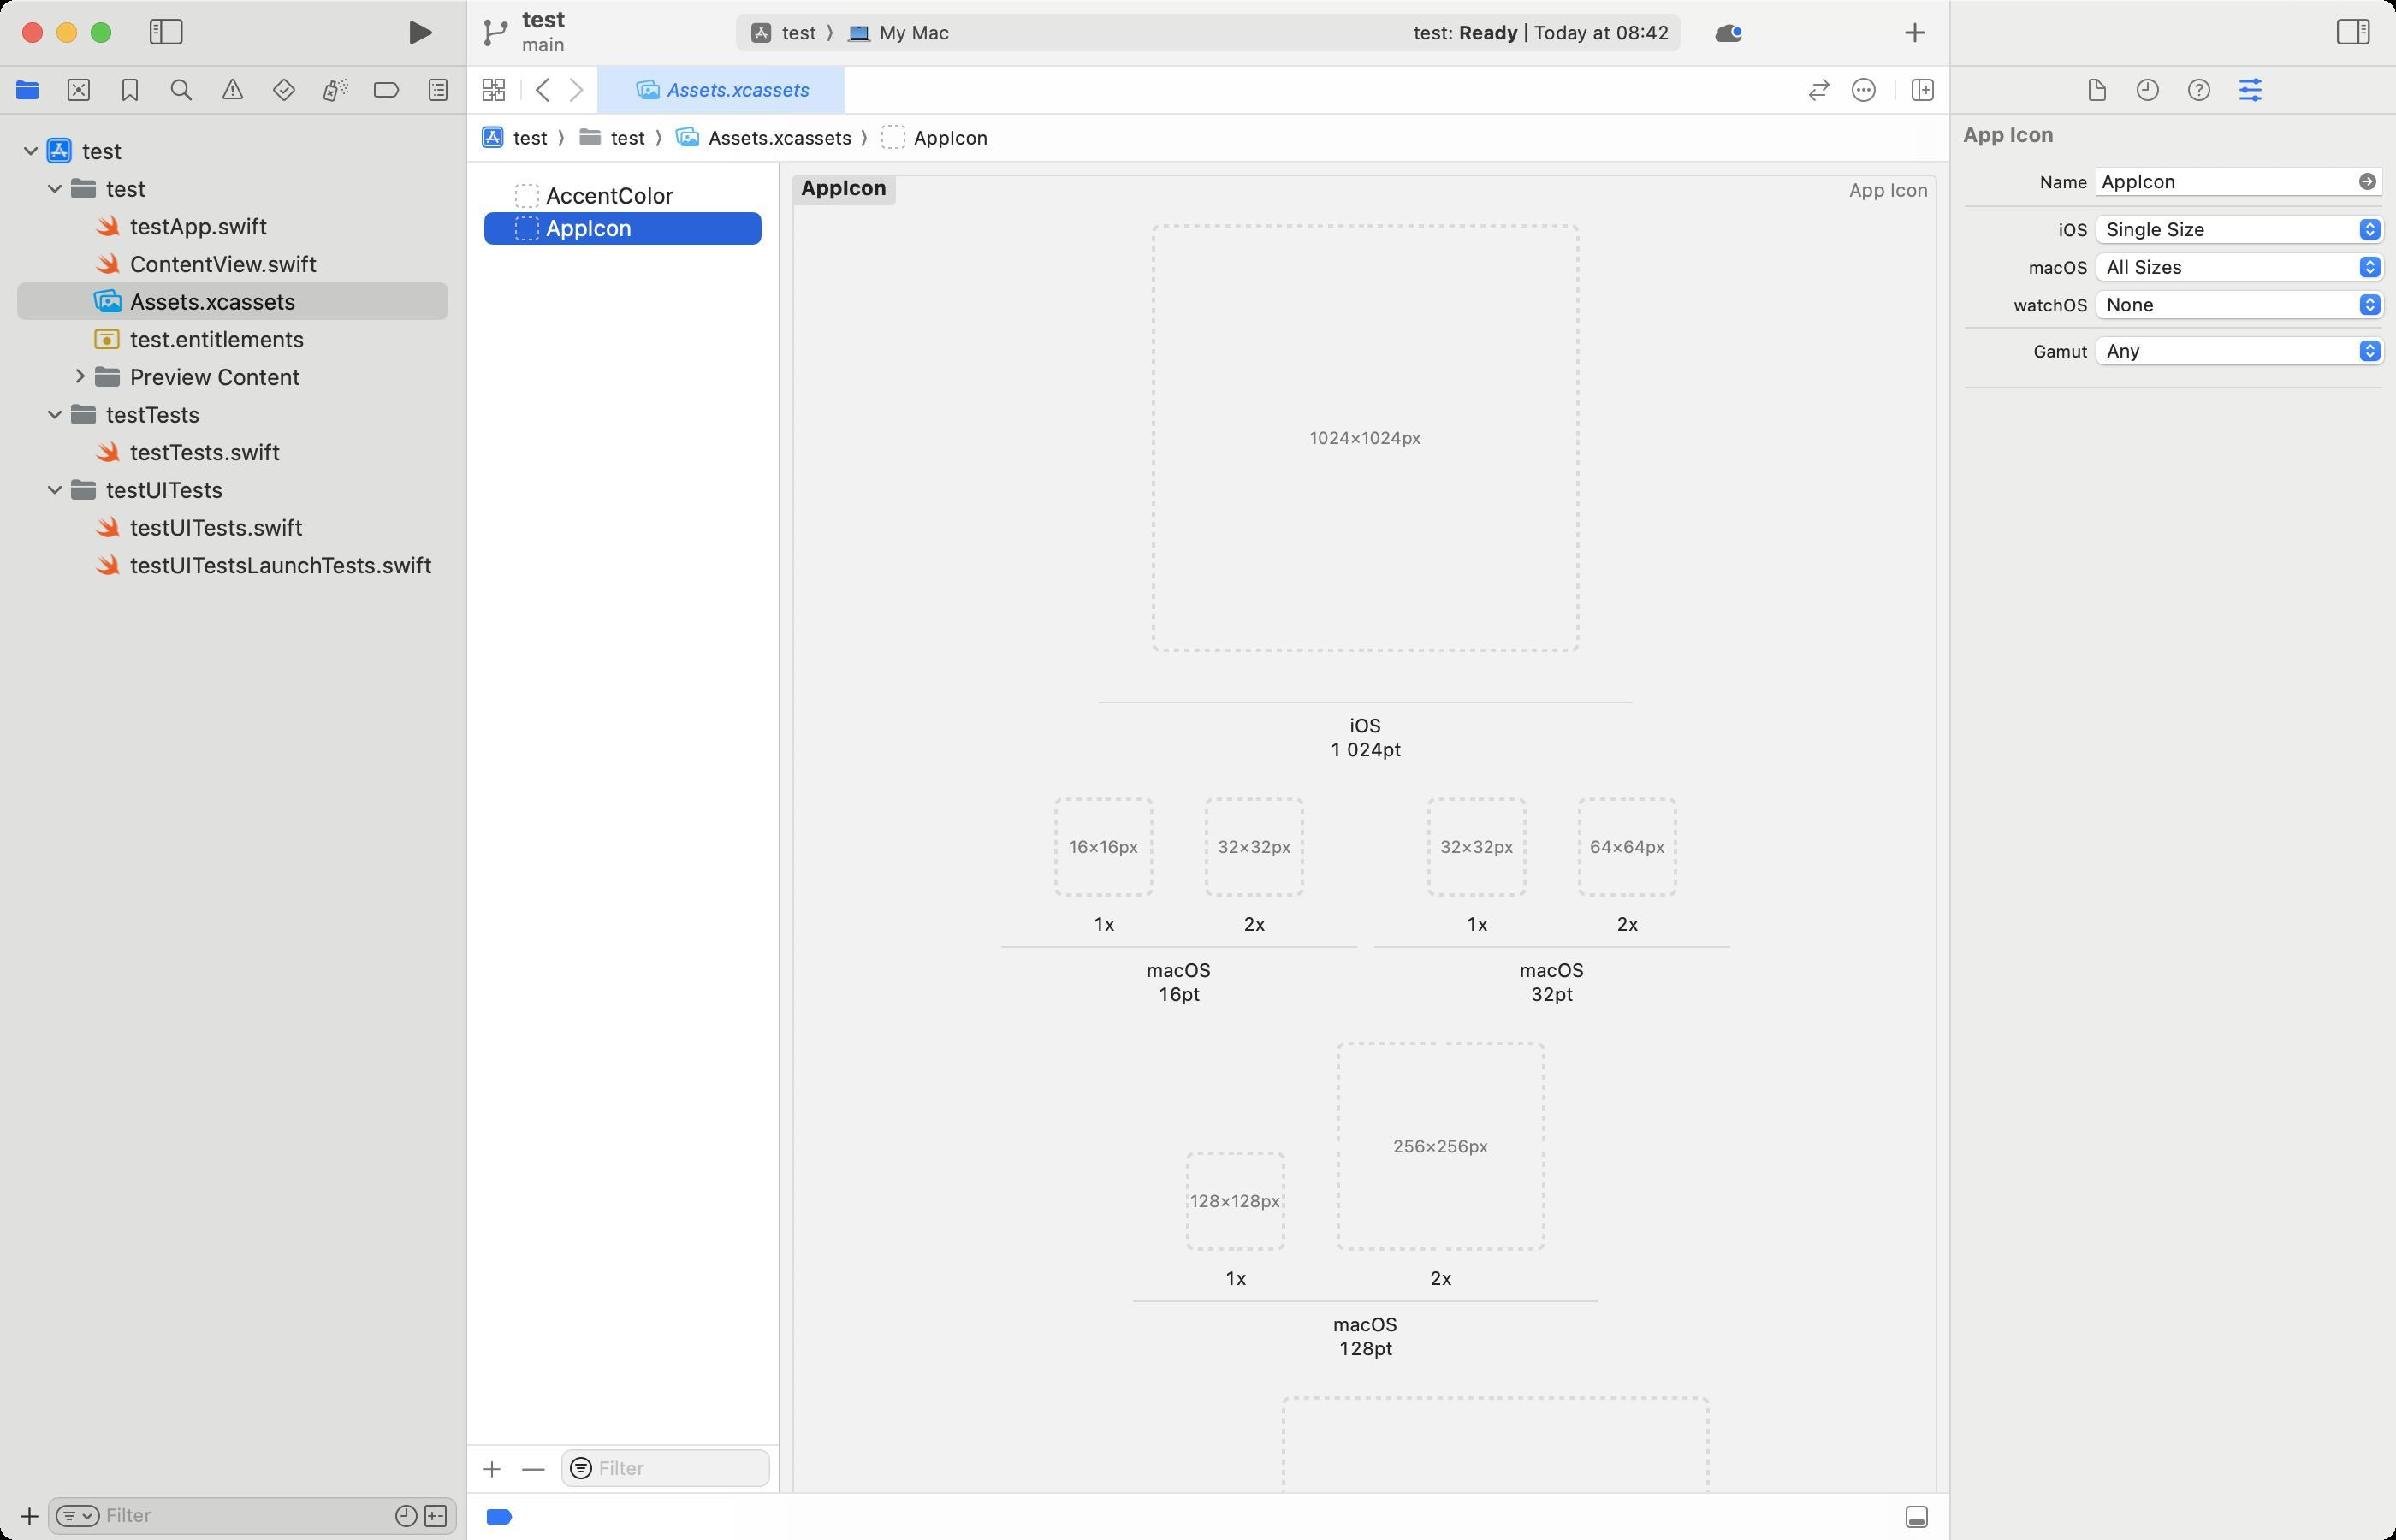
Accessibility tree:
{"name": "test_—_Assets.xcassets", "role": "AXWindow", "description": null, "role_description": "standard window", "value": null, "position": "164.00;127.00", "size": "1400;900", "children": [{"name": "test.xcodeproj", "role": "AXSplitGroup", "description": "/Users/[username]/Code/test/test/test.xcodeproj", "role_description": "split group", "value": null, "position": "0.00;0.00", "size": "1400;900", "children": [{"name": null, "role": "AXGroup", "description": "navigator", "role_description": "group", "value": null, "position": "0.00;0.00", "size": "272;900", "children": [{"name": "", "role": "AXRadioButton", "description": "Project", "role_description": "radio button", "value": 1, "position": "1.00;39.00", "size": "30;27", "children": []}, {"name": "", "role": "AXRadioButton", "description": "Source Control", "role_description": "radio button", "value": 0, "position": "31.00;39.00", "size": "30;27", "children": []}, {"name": "", "role": "AXRadioButton", "description": "Bookmarks", "role_description": "radio button", "value": 0, "position": "61.00;39.00", "size": "30;27", "children": []}, {"name": "", "role": "AXRadioButton", "description": "Find", "role_description": "radio button", "value": 0, "position": "91.00;39.00", "size": "30;27", "children": []}, {"name": "", "role": "AXRadioButton", "description": "Issues", "role_description": "radio button", "value": 0, "position": "121.00;39.00", "size": "30;27", "children": []}, {"name": "", "role": "AXRadioButton", "description": "Tests", "role_description": "radio button", "value": 0, "position": "151.00;39.00", "size": "30;27", "children": []}, {"name": "", "role": "AXRadioButton", "description": "Debug", "role_description": "radio button", "value": 0, "position": "181.00;39.00", "size": "30;27", "children": []}, {"name": "", "role": "AXRadioButton", "description": "Breakpoints", "role_description": "radio button", "value": 0, "position": "211.00;39.00", "size": "30;27", "children": []}, {"name": "", "role": "AXRadioButton", "description": "Reports", "role_description": "radio button", "value": 0, "position": "241.00;39.00", "size": "30;27", "children": []}, {"name": null, "role": "AXScrollArea", "description": null, "role_description": "scroll area", "value": null, "position": "0.00;67.00", "size": "272;805", "children": [{"name": null, "role": "AXOutline", "description": "Project Navigator", "role_description": "outline", "value": null, "position": "0.00;77.00", "size": "272;795", "children": [{"name": null, "role": "AXRow", "description": null, "role_description": "outline row", "value": null, "position": "0.00;77.00", "size": "272;22", "children": [{"name": null, "role": "AXCell", "description": null, "role_description": "cell", "value": null, "position": "10.00;77.00", "size": "252;22", "children": [{"name": "Project", "role": "AXImage", "description": "", "role_description": "", "value": null, "position": "25.75;78.50", "size": "19;18", "children": []}, {"name": null, "role": "AXTextField", "description": null, "role_description": "text field", "value": "test", "position": "46.00;80.00", "size": "210;16", "children": []}, {"name": null, "role": "AXDisclosureTriangle", "description": null, "role_description": "disclosure triangle", "value": 1, "position": "12.00;77.00", "size": "13;22", "children": []}]}]}, {"name": null, "role": "AXRow", "description": null, "role_description": "outline row", "value": null, "position": "0.00;99.00", "size": "272;22", "children": [{"name": null, "role": "AXCell", "description": null, "role_description": "cell", "value": null, "position": "10.00;99.00", "size": "252;22", "children": [{"name": "Group", "role": "AXImage", "description": "", "role_description": "", "value": null, "position": "40.00;103.00", "size": "18;14", "children": []}, {"name": null, "role": "AXTextField", "description": null, "role_description": "text field", "value": "test", "position": "60.00;102.00", "size": "196;16", "children": []}, {"name": null, "role": "AXDisclosureTriangle", "description": null, "role_description": "disclosure triangle", "value": 1, "position": "26.00;99.00", "size": "13;22", "children": []}]}]}, {"name": null, "role": "AXRow", "description": null, "role_description": "outline row", "value": null, "position": "0.00;121.00", "size": "272;22", "children": [{"name": null, "role": "AXCell", "description": null, "role_description": "cell", "value": null, "position": "10.00;121.00", "size": "252;22", "children": [{"name": "Swift_Source", "role": "AXImage", "description": "", "role_description": "", "value": null, "position": "54.75;124.00", "size": "17;15", "children": []}, {"name": null, "role": "AXTextField", "description": null, "role_description": "text field", "value": "testApp.swift", "position": "74.00;124.00", "size": "182;16", "children": []}]}]}, {"name": null, "role": "AXRow", "description": null, "role_description": "outline row", "value": null, "position": "0.00;143.00", "size": "272;22", "children": [{"name": null, "role": "AXCell", "description": null, "role_description": "cell", "value": null, "position": "10.00;143.00", "size": "252;22", "children": [{"name": "Swift_Source", "role": "AXImage", "description": "", "role_description": "", "value": null, "position": "54.75;146.00", "size": "17;15", "children": []}, {"name": null, "role": "AXTextField", "description": null, "role_description": "text field", "value": "ContentView.swift", "position": "74.00;146.00", "size": "182;16", "children": []}]}]}, {"name": null, "role": "AXRow", "description": null, "role_description": "outline row", "value": null, "position": "0.00;165.00", "size": "272;22", "children": [{"name": null, "role": "AXCell", "description": null, "role_description": "cell", "value": null, "position": "10.00;165.00", "size": "252;22", "children": [{"name": "Folder", "role": "AXImage", "description": "", "role_description": "", "value": null, "position": "53.00;167.50", "size": "20;16", "children": []}, {"name": null, "role": "AXTextField", "description": null, "role_description": "text field", "value": "Assets.xcassets", "position": "74.00;168.00", "size": "182;16", "children": []}]}]}, {"name": null, "role": "AXRow", "description": null, "role_description": "outline row", "value": null, "position": "0.00;187.00", "size": "272;22", "children": [{"name": null, "role": "AXCell", "description": null, "role_description": "cell", "value": null, "position": "10.00;187.00", "size": "252;22", "children": [{"name": "Entitlements_File", "role": "AXImage", "description": "", "role_description": "", "value": null, "position": "53.75;191.00", "size": "19;14", "children": []}, {"name": null, "role": "AXTextField", "description": null, "role_description": "text field", "value": "test.entitlements", "position": "74.00;190.00", "size": "182;16", "children": []}]}]}, {"name": null, "role": "AXRow", "description": null, "role_description": "outline row", "value": null, "position": "0.00;209.00", "size": "272;22", "children": [{"name": null, "role": "AXCell", "description": null, "role_description": "cell", "value": null, "position": "10.00;209.00", "size": "252;22", "children": [{"name": "Group", "role": "AXImage", "description": "", "role_description": "", "value": null, "position": "54.00;213.00", "size": "18;14", "children": []}, {"name": null, "role": "AXTextField", "description": null, "role_description": "text field", "value": "Preview Content", "position": "74.00;212.00", "size": "182;16", "children": []}, {"name": null, "role": "AXDisclosureTriangle", "description": null, "role_description": "disclosure triangle", "value": 0, "position": "40.00;209.00", "size": "13;22", "children": []}]}]}, {"name": null, "role": "AXRow", "description": null, "role_description": "outline row", "value": null, "position": "0.00;231.00", "size": "272;22", "children": [{"name": null, "role": "AXCell", "description": null, "role_description": "cell", "value": null, "position": "10.00;231.00", "size": "252;22", "children": [{"name": "Group", "role": "AXImage", "description": "", "role_description": "", "value": null, "position": "40.00;235.00", "size": "18;14", "children": []}, {"name": null, "role": "AXTextField", "description": null, "role_description": "text field", "value": "testTests", "position": "60.00;234.00", "size": "196;16", "children": []}, {"name": null, "role": "AXDisclosureTriangle", "description": null, "role_description": "disclosure triangle", "value": 1, "position": "26.00;231.00", "size": "13;22", "children": []}]}]}, {"name": null, "role": "AXRow", "description": null, "role_description": "outline row", "value": null, "position": "0.00;253.00", "size": "272;22", "children": [{"name": null, "role": "AXCell", "description": null, "role_description": "cell", "value": null, "position": "10.00;253.00", "size": "252;22", "children": [{"name": "Swift_Source", "role": "AXImage", "description": "", "role_description": "", "value": null, "position": "54.75;256.00", "size": "17;15", "children": []}, {"name": null, "role": "AXTextField", "description": null, "role_description": "text field", "value": "testTests.swift", "position": "74.00;256.00", "size": "182;16", "children": []}]}]}, {"name": null, "role": "AXRow", "description": null, "role_description": "outline row", "value": null, "position": "0.00;275.00", "size": "272;22", "children": [{"name": null, "role": "AXCell", "description": null, "role_description": "cell", "value": null, "position": "10.00;275.00", "size": "252;22", "children": [{"name": "Group", "role": "AXImage", "description": "", "role_description": "", "value": null, "position": "40.00;279.00", "size": "18;14", "children": []}, {"name": null, "role": "AXTextField", "description": null, "role_description": "text field", "value": "testUITests", "position": "60.00;278.00", "size": "196;16", "children": []}, {"name": null, "role": "AXDisclosureTriangle", "description": null, "role_description": "disclosure triangle", "value": 1, "position": "26.00;275.00", "size": "13;22", "children": []}]}]}, {"name": null, "role": "AXRow", "description": null, "role_description": "outline row", "value": null, "position": "0.00;297.00", "size": "272;22", "children": [{"name": null, "role": "AXCell", "description": null, "role_description": "cell", "value": null, "position": "10.00;297.00", "size": "252;22", "children": [{"name": "Swift_Source", "role": "AXImage", "description": "", "role_description": "", "value": null, "position": "54.75;300.00", "size": "17;15", "children": []}, {"name": null, "role": "AXTextField", "description": null, "role_description": "text field", "value": "testUITests.swift", "position": "74.00;300.00", "size": "182;16", "children": []}]}]}, {"name": null, "role": "AXRow", "description": null, "role_description": "outline row", "value": null, "position": "0.00;319.00", "size": "272;22", "children": [{"name": null, "role": "AXCell", "description": null, "role_description": "cell", "value": null, "position": "10.00;319.00", "size": "252;22", "children": [{"name": "Swift_Source", "role": "AXImage", "description": "", "role_description": "", "value": null, "position": "54.75;322.00", "size": "17;15", "children": []}, {"name": null, "role": "AXTextField", "description": null, "role_description": "text field", "value": "testUITestsLaunchTests.swift", "position": "74.00;322.00", "size": "182;16", "children": []}]}]}, {"name": null, "role": "AXColumn", "description": null, "role_description": "column", "value": null, "position": "10.00;77.00", "size": "252;795", "children": []}]}]}, {"name": null, "role": "AXTextField", "description": "Project navigator filter", "role_description": "search text field", "value": null, "position": "28.00;875.00", "size": "239;22", "children": [{"name": "Recent_files", "role": "AXCheckBox", "description": null, "role_description": "toggle button", "value": 0, "position": "229.00;876.00", "size": "17;20", "children": []}, {"name": "Files_with_source-control_status", "role": "AXCheckBox", "description": null, "role_description": "toggle button", "value": 0, "position": "246.00;876.00", "size": "17;20", "children": []}, {"name": "", "role": "AXUnknown", "description": "cancel", "role_description": "unknown", "value": null, "position": "-164.00;968.00", "size": "11;22", "children": [{"name": "", "role": "AXButton", "description": "cancel", "role_description": "button", "value": null, "position": "-164.00;968.00", "size": "11;22", "children": []}]}, {"name": null, "role": "AXButton", "description": "Icon View Drop Down", "role_description": "button", "value": null, "position": "47.50;884.00", "size": "7;4", "children": []}]}, {"name": "", "role": "AXMenuButton", "description": null, "role_description": "menu button", "value": null, "position": "2.00;876.00", "size": "26;20", "children": []}]}, {"name": null, "role": "AXSplitter", "description": null, "role_description": "splitter", "value": 272.0, "position": "272.00;38.00", "size": "1;862", "children": []}, {"name": null, "role": "AXGroup", "description": "editor area", "role_description": "group", "value": null, "position": "273.00;0.00", "size": "866;900", "children": [{"name": null, "role": "AXSplitGroup", "description": null, "role_description": "split group", "value": null, "position": "273.00;0.00", "size": "866;900", "children": [{"name": null, "role": "AXSplitGroup", "description": null, "role_description": "split group", "value": null, "position": "273.00;0.00", "size": "866;900", "children": [{"name": null, "role": "AXGroup", "description": "Assets.xcassets", "role_description": "group", "value": null, "position": "273.00;0.00", "size": "866;900", "children": [{"name": null, "role": "AXGroup", "description": "Assets.xcassets", "role_description": "group", "value": null, "position": "273.00;0.00", "size": "866;900", "children": [{"name": null, "role": "AXSplitGroup", "description": null, "role_description": "split group", "value": null, "position": "273.00;0.00", "size": "866;900", "children": [{"name": null, "role": "AXSplitGroup", "description": null, "role_description": "split group", "value": null, "position": "273.00;0.00", "size": "866;900", "children": [{"name": null, "role": "AXScrollArea", "description": null, "role_description": "scroll area", "value": null, "position": "273.00;95.00", "size": "182;749", "children": [{"name": null, "role": "AXOutline", "description": "Assets", "role_description": "outline", "value": null, "position": "273.00;95.00", "size": "182;749", "children": [{"name": null, "role": "AXRow", "description": null, "role_description": "outline row", "value": null, "position": "273.00;105.00", "size": "182;19", "children": [{"name": null, "role": "AXTextField", "description": null, "role_description": "text field", "value": "AccentColor", "position": "298.00;106.00", "size": "141;17", "children": []}]}, {"name": null, "role": "AXRow", "description": null, "role_description": "outline row", "value": null, "position": "273.00;124.00", "size": "182;19", "children": [{"name": null, "role": "AXTextField", "description": null, "role_description": "text field", "value": "AppIcon", "position": "298.00;125.00", "size": "141;17", "children": []}]}, {"name": null, "role": "AXColumn", "description": null, "role_description": "column", "value": null, "position": "283.00;95.00", "size": "162;749", "children": []}]}]}, {"name": null, "role": "AXTextField", "description": null, "role_description": "search text field", "value": "", "position": "328.00;847.00", "size": "122;22", "children": [{"name": "toggle_filter", "role": "AXButton", "description": "search", "role_description": "button", "value": null, "position": "328.00;847.00", "size": "15;22", "children": []}]}, {"name": "", "role": "AXMenuButton", "description": "Add a group or image set", "role_description": "menu button", "value": null, "position": "274.00;845.00", "size": "25;27", "children": []}, {"name": "", "role": "AXButton", "description": "remove", "role_description": "button", "value": null, "position": "299.00;845.00", "size": "25;28", "children": []}, {"name": null, "role": "AXSplitter", "description": null, "role_description": "splitter", "value": 182.0, "position": "455.00;38.00", "size": "1;862", "children": []}, {"name": null, "role": "AXScrollArea", "description": null, "role_description": "scroll area", "value": null, "position": "456.00;95.00", "size": "683;777", "children": [{"name": null, "role": "AXList", "description": null, "role_description": "collection", "value": null, "position": "456.00;95.00", "size": "683;1395", "children": [{"name": null, "role": "AXList", "description": null, "role_description": "section", "value": null, "position": "463.00;102.00", "size": "669;1381", "children": [{"name": null, "role": "AXGroup", "description": null, "role_description": "group", "value": null, "position": "463.00;102.00", "size": "669;1381", "children": []}, {"name": null, "role": "AXGroup", "description": null, "role_description": "group", "value": null, "position": "463.00;102.00", "size": "669;1381", "children": [{"name": null, "role": "AXGroup", "description": "catalog item", "role_description": "group", "value": "AppIcon", "position": "463.00;102.00", "size": "669;1381", "children": [{"name": null, "role": "AXStaticText", "description": null, "role_description": "text", "value": "AppIcon", "position": "466.00;102.00", "size": "54;15", "children": []}, {"name": null, "role": "AXStaticText", "description": null, "role_description": "text", "value": "App Icon", "position": "1078.50;104.00", "size": "50;14", "children": []}, {"name": null, "role": "AXGroup", "description": "device", "role_description": "group", "value": null, "position": "502.00;120.00", "size": "592;1345", "children": [{"name": null, "role": "AXGroup", "description": "device", "role_description": "group", "value": null, "position": "502.00;120.00", "size": "592;1345", "children": [{"name": null, "role": "AXGroup", "description": "device", "role_description": "group", "value": null, "position": "642.00;120.00", "size": "312;325", "children": [{"name": null, "role": "AXGroup", "description": "device", "role_description": "group", "value": "iOS\n1 024pt", "position": "642.00;120.00", "size": "312;325", "children": [{"name": null, "role": "AXGroup", "description": "", "role_description": "group", "value": null, "position": "662.00;120.00", "size": "272;285", "children": []}]}]}, {"name": null, "role": "AXGroup", "description": "device", "role_description": "group", "value": null, "position": "502.00;455.00", "size": "592;1010", "children": [{"name": null, "role": "AXGroup", "description": "device", "role_description": "group", "value": "macOS\n16pt", "position": "585.00;455.00", "size": "208;133", "children": [{"name": null, "role": "AXGroup", "description": "1x", "role_description": "group", "value": null, "position": "605.00;455.00", "size": "80;93", "children": []}, {"name": null, "role": "AXGroup", "description": "2x", "role_description": "group", "value": null, "position": "693.00;455.00", "size": "80;93", "children": []}]}, {"name": null, "role": "AXGroup", "description": "device", "role_description": "group", "value": "macOS\n32pt", "position": "803.00;455.00", "size": "208;133", "children": [{"name": null, "role": "AXGroup", "description": "1x", "role_description": "group", "value": null, "position": "823.00;455.00", "size": "80;93", "children": []}, {"name": null, "role": "AXGroup", "description": "2x", "role_description": "group", "value": null, "position": "911.00;455.00", "size": "80;93", "children": []}]}, {"name": null, "role": "AXGroup", "description": "device", "role_description": "group", "value": "macOS\n128pt", "position": "662.00;598.00", "size": "272;197", "children": [{"name": null, "role": "AXGroup", "description": "1x", "role_description": "group", "value": null, "position": "682.00;662.00", "size": "80;93", "children": []}, {"name": null, "role": "AXGroup", "description": "2x", "role_description": "group", "value": null, "position": "770.00;598.00", "size": "144;157", "children": []}]}, {"name": null, "role": "AXGroup", "description": "device", "role_description": "group", "value": "macOS\n256pt", "position": "566.00;805.00", "size": "464;325", "children": [{"name": null, "role": "AXGroup", "description": "1x", "role_description": "group", "value": null, "position": "586.00;933.00", "size": "144;157", "children": []}, {"name": null, "role": "AXGroup", "description": "2x", "role_description": "group", "value": null, "position": "738.00;805.00", "size": "272;285", "children": []}]}, {"name": null, "role": "AXGroup", "description": "device", "role_description": "group", "value": "macOS\n512pt", "position": "502.00;1140.00", "size": "592;325", "children": [{"name": null, "role": "AXGroup", "description": "1x", "role_description": "group", "value": null, "position": "522.00;1140.00", "size": "272;285", "children": []}, {"name": null, "role": "AXGroup", "description": "App Store - 2x", "role_description": "group", "value": null, "position": "802.00;1140.00", "size": "272;285", "children": []}]}]}]}]}]}]}]}]}, {"name": null, "role": "AXScrollBar", "description": null, "role_description": "scroll bar", "value": 0.0, "position": "1123.00;95.00", "size": "16;777", "children": [{"name": null, "role": "AXValueIndicator", "description": null, "role_description": "value indicator", "value": 0.0, "position": "1127.00;96.00", "size": "12;459", "children": []}, {"name": null, "role": "AXButton", "description": null, "role_description": "increment arrow button", "value": null, "position": "1123.00;95.00", "size": "0;0", "children": []}, {"name": null, "role": "AXButton", "description": null, "role_description": "decrement arrow button", "value": null, "position": "1123.00;95.00", "size": "0;0", "children": []}, {"name": null, "role": "AXButton", "description": null, "role_description": "increment page button", "value": null, "position": "1127.00;555.50", "size": "12;316", "children": []}, {"name": null, "role": "AXButton", "description": null, "role_description": "decrement page button", "value": null, "position": "1127.00;95.00", "size": "12;1", "children": []}]}]}]}]}, {"name": null, "role": "AXGroup", "description": "Jump Bar", "role_description": "group", "value": null, "position": "273.00;67.00", "size": "866;28", "children": [{"name": null, "role": "AXPopUpButton", "description": null, "role_description": "pop up button", "value": "test", "position": "273.00;67.00", "size": "62;27", "children": []}, {"name": null, "role": "AXPopUpButton", "description": null, "role_description": "pop up button", "value": "test", "position": "335.00;67.00", "size": "57;27", "children": []}, {"name": null, "role": "AXPopUpButton", "description": null, "role_description": "pop up button", "value": "Assets.xcassets", "position": "392.00;67.00", "size": "120;27", "children": []}, {"name": null, "role": "AXPopUpButton", "description": null, "role_description": "pop up button", "value": "AppIcon", "position": "512.00;67.00", "size": "80;27", "children": []}]}]}, {"name": null, "role": "AXGroup", "description": "Tab Bar", "role_description": "group", "value": null, "position": "273.00;39.00", "size": "866;28", "children": [{"name": "Tab_bar,_1_tab", "role": "AXTabGroup", "description": "tab bar", "role_description": "tab group", "value": "{\n    \"name\": \"Assets.xcassets\",\n    \"role\": \"AXRadioButton\",\n    \"description\": null,\n    \"role_description\": \"tab\",\n    \"value\": true,\n    \"position\": \"349.00;39.00\",\n    \"size\": \"145;27\",\n    \"children\": [\n        {\n            \"name\": \"close_tab\",\n            \"role\": \"AXButton\",\n            \"description\": \"Close\",\n            \"role_description\": \"button\",\n            \"value\": null,\n            \"position\": \"353.00;44.50\",\n            \"size\": \"16;16\",\n            \"children\": [\n                {\n                    \"name\": \"close_tab\",\n                    \"role\": \"AXButton\",\n                    \"description\": \"Close\",\n                    \"role_description\": \"button\",\n                    \"value\": null,\n                    \"position\": \"353.00;44.50\",\n                    \"size\": \"16;16\",\n                    \"children\": []\n                }\n            ]\n        }\n    ]\n}", "position": "349.00;39.00", "size": "700;27", "children": [{"name": null, "role": "AXScrollArea", "description": null, "role_description": "scroll area", "value": null, "position": "349.00;39.00", "size": "700;27", "children": [{"name": "Assets.xcassets", "role": "AXRadioButton", "description": null, "role_description": "tab", "value": true, "position": "349.00;39.00", "size": "145;27", "children": [{"name": "close_tab", "role": "AXButton", "description": "Close", "role_description": "button", "value": null, "position": "353.00;44.50", "size": "16;16", "children": [{"name": "close_tab", "role": "AXButton", "description": "Close", "role_description": "button", "value": null, "position": "353.00;44.50", "size": "16;16", "children": []}]}]}]}]}, {"name": "", "role": "AXButton", "description": "Related Items", "role_description": "button", "value": null, "position": "277.00;39.00", "size": "23;27", "children": []}, {"name": "", "role": "AXButton", "description": "Go Back", "role_description": "button", "value": null, "position": "309.00;39.00", "size": "18;27", "children": []}, {"name": "", "role": "AXButton", "description": "Go Forward", "role_description": "button", "value": null, "position": "327.00;39.00", "size": "18;27", "children": []}, {"name": "", "role": "AXCheckBox", "description": "Code Review", "role_description": "toggle button", "value": "0", "position": "1051.00;39.00", "size": "24;27", "children": []}, {"name": "", "role": "AXButton", "description": "editor options", "role_description": "button", "value": null, "position": "1075.00;39.00", "size": "28;27", "children": []}, {"name": "", "role": "AXButton", "description": "Add Editor on Right", "role_description": "button", "value": null, "position": "1112.00;39.00", "size": "23;27", "children": []}]}]}]}, {"name": null, "role": "AXGroup", "description": "debug bar", "role_description": "group", "value": null, "position": "273.00;873.00", "size": "866;27", "children": [{"name": "", "role": "AXCheckBox", "description": "Breakpoints", "role_description": "toggle button", "value": 1, "position": "277.00;873.00", "size": "30;27", "children": []}, {"name": "", "role": "AXButton", "description": "show debug area", "role_description": "button", "value": null, "position": "1105.00;873.00", "size": "30;27", "children": []}]}]}]}, {"name": null, "role": "AXSplitter", "description": null, "role_description": "splitter", "value": 866.0, "position": "1139.00;38.00", "size": "1;862", "children": []}, {"name": null, "role": "AXGroup", "description": "inspector", "role_description": "group", "value": null, "position": "1140.00;0.00", "size": "260;900", "children": [{"name": null, "role": "AXScrollArea", "description": "inspector pane", "role_description": "scroll area", "value": null, "position": "1140.00;66.00", "size": "260;833", "children": [{"name": "App_Icon", "role": "AXGroup", "description": null, "role_description": "disclosure group", "value": null, "position": "1140.00;66.00", "size": "260;161", "children": [{"name": null, "role": "AXStaticText", "description": null, "role_description": "text", "value": "", "position": "1140.00;78.00", "size": "4;14", "children": []}, {"name": null, "role": "AXStaticText", "description": null, "role_description": "text", "value": "Name", "position": "1143.00;100.00", "size": "79;14", "children": []}, {"name": null, "role": "AXTextField", "description": null, "role_description": "text field", "value": "AppIcon", "position": "1224.00;96.00", "size": "169;19", "children": []}, {"name": null, "role": "AXStaticText", "description": null, "role_description": "text", "value": "iOS", "position": "1143.00;128.00", "size": "79;14", "children": []}, {"name": null, "role": "AXPopUpButton", "description": null, "role_description": "pop up button", "value": "Single Size", "position": "1221.00;124.00", "size": "176;22", "children": []}, {"name": null, "role": "AXStaticText", "description": null, "role_description": "text", "value": "macOS", "position": "1143.00;150.00", "size": "79;14", "children": []}, {"name": null, "role": "AXPopUpButton", "description": null, "role_description": "pop up button", "value": "All Sizes", "position": "1221.00;146.00", "size": "176;22", "children": []}, {"name": null, "role": "AXStaticText", "description": null, "role_description": "text", "value": "watchOS", "position": "1143.00;172.00", "size": "79;14", "children": []}, {"name": null, "role": "AXPopUpButton", "description": null, "role_description": "pop up button", "value": "None", "position": "1221.00;168.00", "size": "176;22", "children": []}, {"name": null, "role": "AXStaticText", "description": null, "role_description": "text", "value": "Gamut", "position": "1143.00;199.00", "size": "79;14", "children": []}, {"name": null, "role": "AXPopUpButton", "description": null, "role_description": "pop up button", "value": "Any", "position": "1221.00;195.00", "size": "176;22", "children": []}]}]}, {"name": "", "role": "AXRadioButton", "description": "File Inspector", "role_description": "radio button", "value": 0, "position": "1210.00;39.00", "size": "30;27", "children": []}, {"name": "", "role": "AXRadioButton", "description": "History Inspector", "role_description": "radio button", "value": 0, "position": "1240.00;39.00", "size": "30;27", "children": []}, {"name": "", "role": "AXRadioButton", "description": "Quick Help Inspector", "role_description": "radio button", "value": 0, "position": "1270.00;39.00", "size": "30;27", "children": []}, {"name": "", "role": "AXRadioButton", "description": "Attributes Inspector", "role_description": "radio button", "value": 1, "position": "1300.00;39.00", "size": "30;27", "children": []}]}]}, {"name": null, "role": "AXToolbar", "description": null, "role_description": "toolbar", "value": null, "position": "0.00;0.00", "size": "1400;38", "children": [{"name": null, "role": "AXButton", "description": "Hide Navigator", "role_description": "button", "value": null, "position": "76.00;0.00", "size": "42;38", "children": []}, {"name": null, "role": "AXGroup", "description": null, "role_description": "group", "value": null, "position": "176.00;0.00", "size": "92;38", "children": [{"name": "Run", "role": "AXButton", "description": null, "role_description": "button", "value": null, "position": "225.00;7.00", "size": "40;25", "children": []}]}, {"name": null, "role": "AXButton", "description": "Branch Chooser", "role_description": "button", "value": "test, main", "position": "277.00;0.00", "size": "136;38", "children": [{"name": null, "role": "AXButton", "description": "Branch Chooser", "role_description": "button", "value": "test, main", "position": "281.00;2.00", "size": "128;34", "children": [{"name": null, "role": "AXStaticText", "description": null, "role_description": "text", "value": "test", "position": "303.00;3.00", "size": "30;16", "children": []}, {"name": null, "role": "AXStaticText", "description": null, "role_description": "text", "value": "main", "position": "303.00;19.00", "size": "30;14", "children": []}, {"name": null, "role": "AXImage", "description": "", "role_description": "image", "value": null, "position": "281.00;7.00", "size": "18;24", "children": []}]}]}, {"name": null, "role": "AXGroup", "description": null, "role_description": "group", "value": null, "position": "426.00;0.00", "size": "560;38", "children": [{"name": null, "role": "AXGroup", "description": "Activity View", "role_description": "group", "value": null, "position": "430.00;8.00", "size": "552;22", "children": [{"name": null, "role": "AXList", "description": "path", "role_description": "list", "value": null, "position": "430.00;8.00", "size": "140;22", "children": [{"name": null, "role": "AXPopUpButton", "description": "Active Scheme", "role_description": "pop up button", "value": "test", "position": "430.00;8.00", "size": "62;22", "children": []}, {"name": null, "role": "AXPopUpButton", "description": "Active Run Destination", "role_description": "pop up button", "value": "My Mac", "position": "492.00;8.00", "size": "78;22", "children": []}]}, {"name": null, "role": "AXStaticText", "description": null, "role_description": "text", "value": "test: Ready │ Today at 08:42", "position": "824.00;12.00", "size": "154;14", "children": []}]}]}, {"name": null, "role": "AXButton", "description": "Notices", "role_description": "button", "value": null, "position": "995.00;0.00", "size": "30;38", "children": []}, {"name": null, "role": "AXButton", "description": "Library", "role_description": "button", "value": null, "position": "1103.00;0.00", "size": "32;38", "children": []}, {"name": null, "role": "AXButton", "description": "Hide Inspector", "role_description": "button", "value": null, "position": "1354.00;0.00", "size": "42;38", "children": []}]}, {"name": null, "role": "AXButton", "description": null, "role_description": "close button", "value": null, "position": "12.00;11.00", "size": "14;16", "children": []}, {"name": null, "role": "AXButton", "description": null, "role_description": "full screen button", "value": null, "position": "52.00;11.00", "size": "14;16", "children": [{"name": null, "role": "AXGroup", "description": null, "role_description": "group", "value": null, "position": "52.00;11.00", "size": "14;16", "children": [{"name": null, "role": "AXGroup", "description": null, "role_description": "group", "value": null, "position": "52.00;11.00", "size": "14;16", "children": []}]}]}, {"name": null, "role": "AXButton", "description": null, "role_description": "minimize button", "value": null, "position": "32.00;11.00", "size": "14;16", "children": []}]}